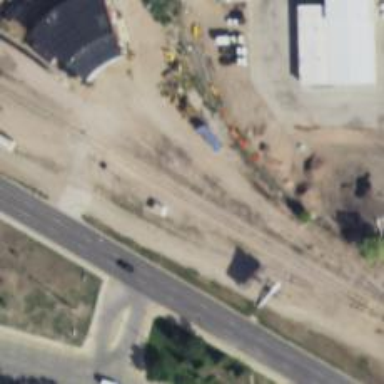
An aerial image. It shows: Railway yard.